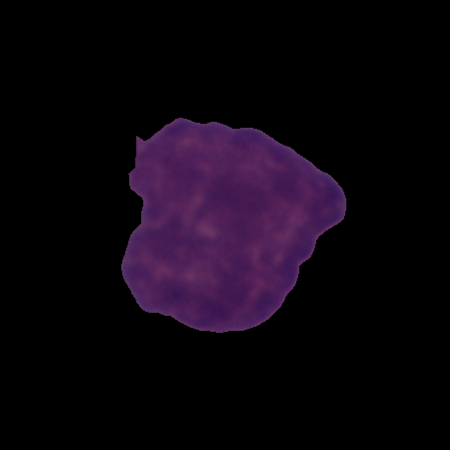
Label: cancer